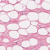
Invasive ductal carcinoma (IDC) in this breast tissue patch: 0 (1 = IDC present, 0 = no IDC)